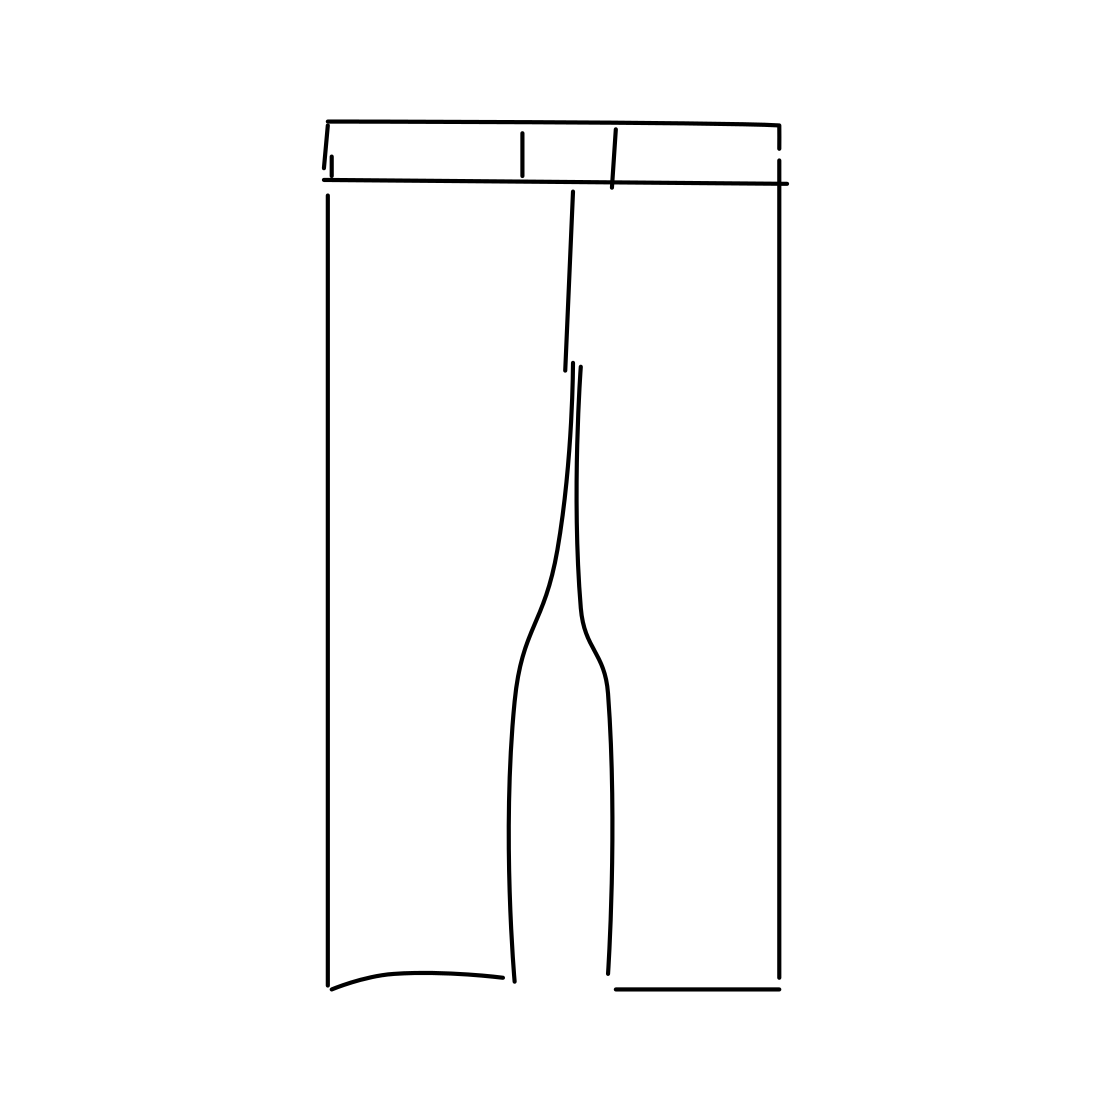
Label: trousers